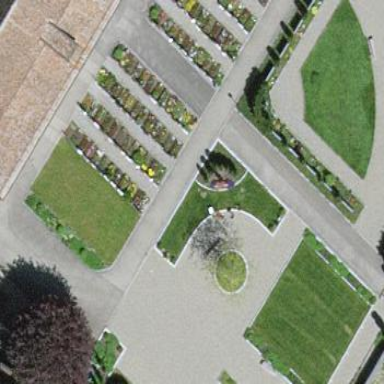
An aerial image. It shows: Cemetery.